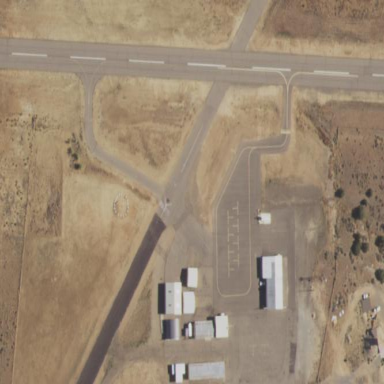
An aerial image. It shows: Apron at the airport.